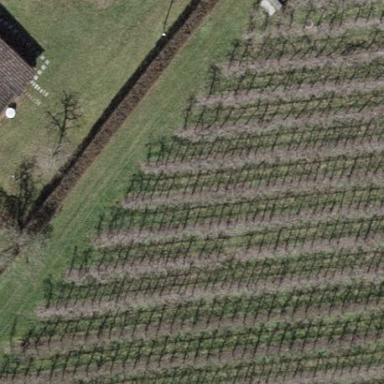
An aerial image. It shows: Orchard.